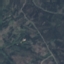
Land use / land cover class: HerbaceousVegetation